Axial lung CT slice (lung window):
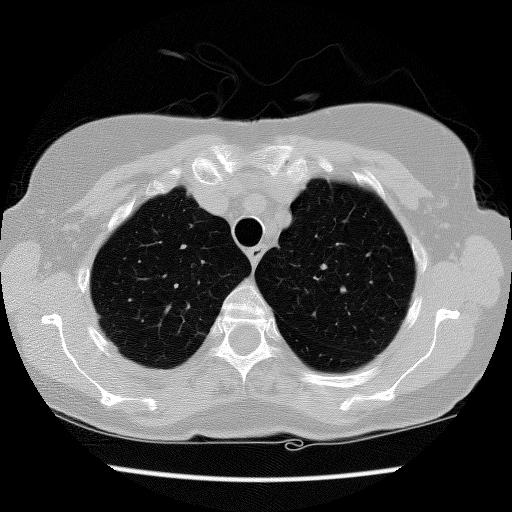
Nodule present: no